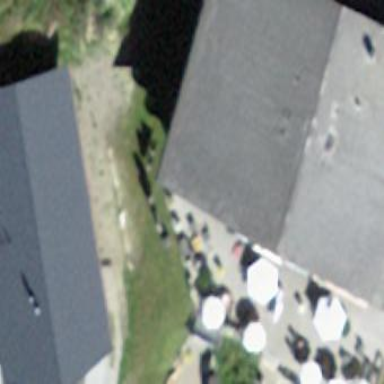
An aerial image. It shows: Outdoor seating area for leisure.